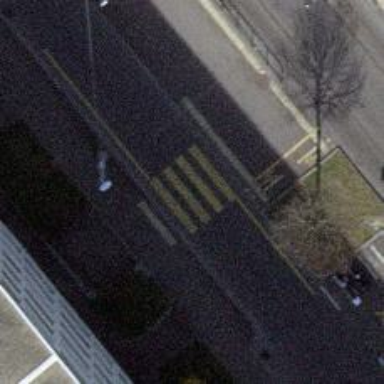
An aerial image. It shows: Zebra crossing for pedestrians.